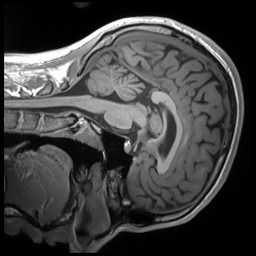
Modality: T1w
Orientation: sagittal
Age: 22
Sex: female
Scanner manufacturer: siemens
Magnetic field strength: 3 T
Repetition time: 1.8 s
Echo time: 0.00241 s